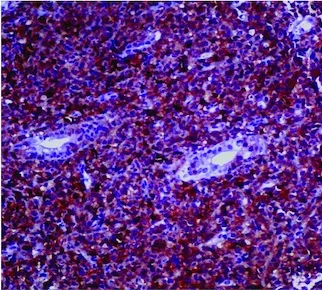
Immunohistological analysis. . (A) Cells were diffusely positive for CD4 (IHC x 200).
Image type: pathology (immunostaining)